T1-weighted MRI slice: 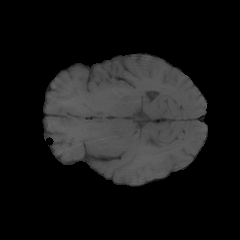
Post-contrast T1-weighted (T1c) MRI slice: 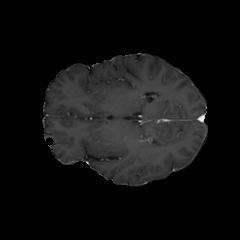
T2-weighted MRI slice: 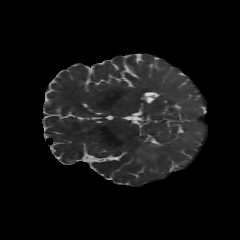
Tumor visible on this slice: yes